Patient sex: M
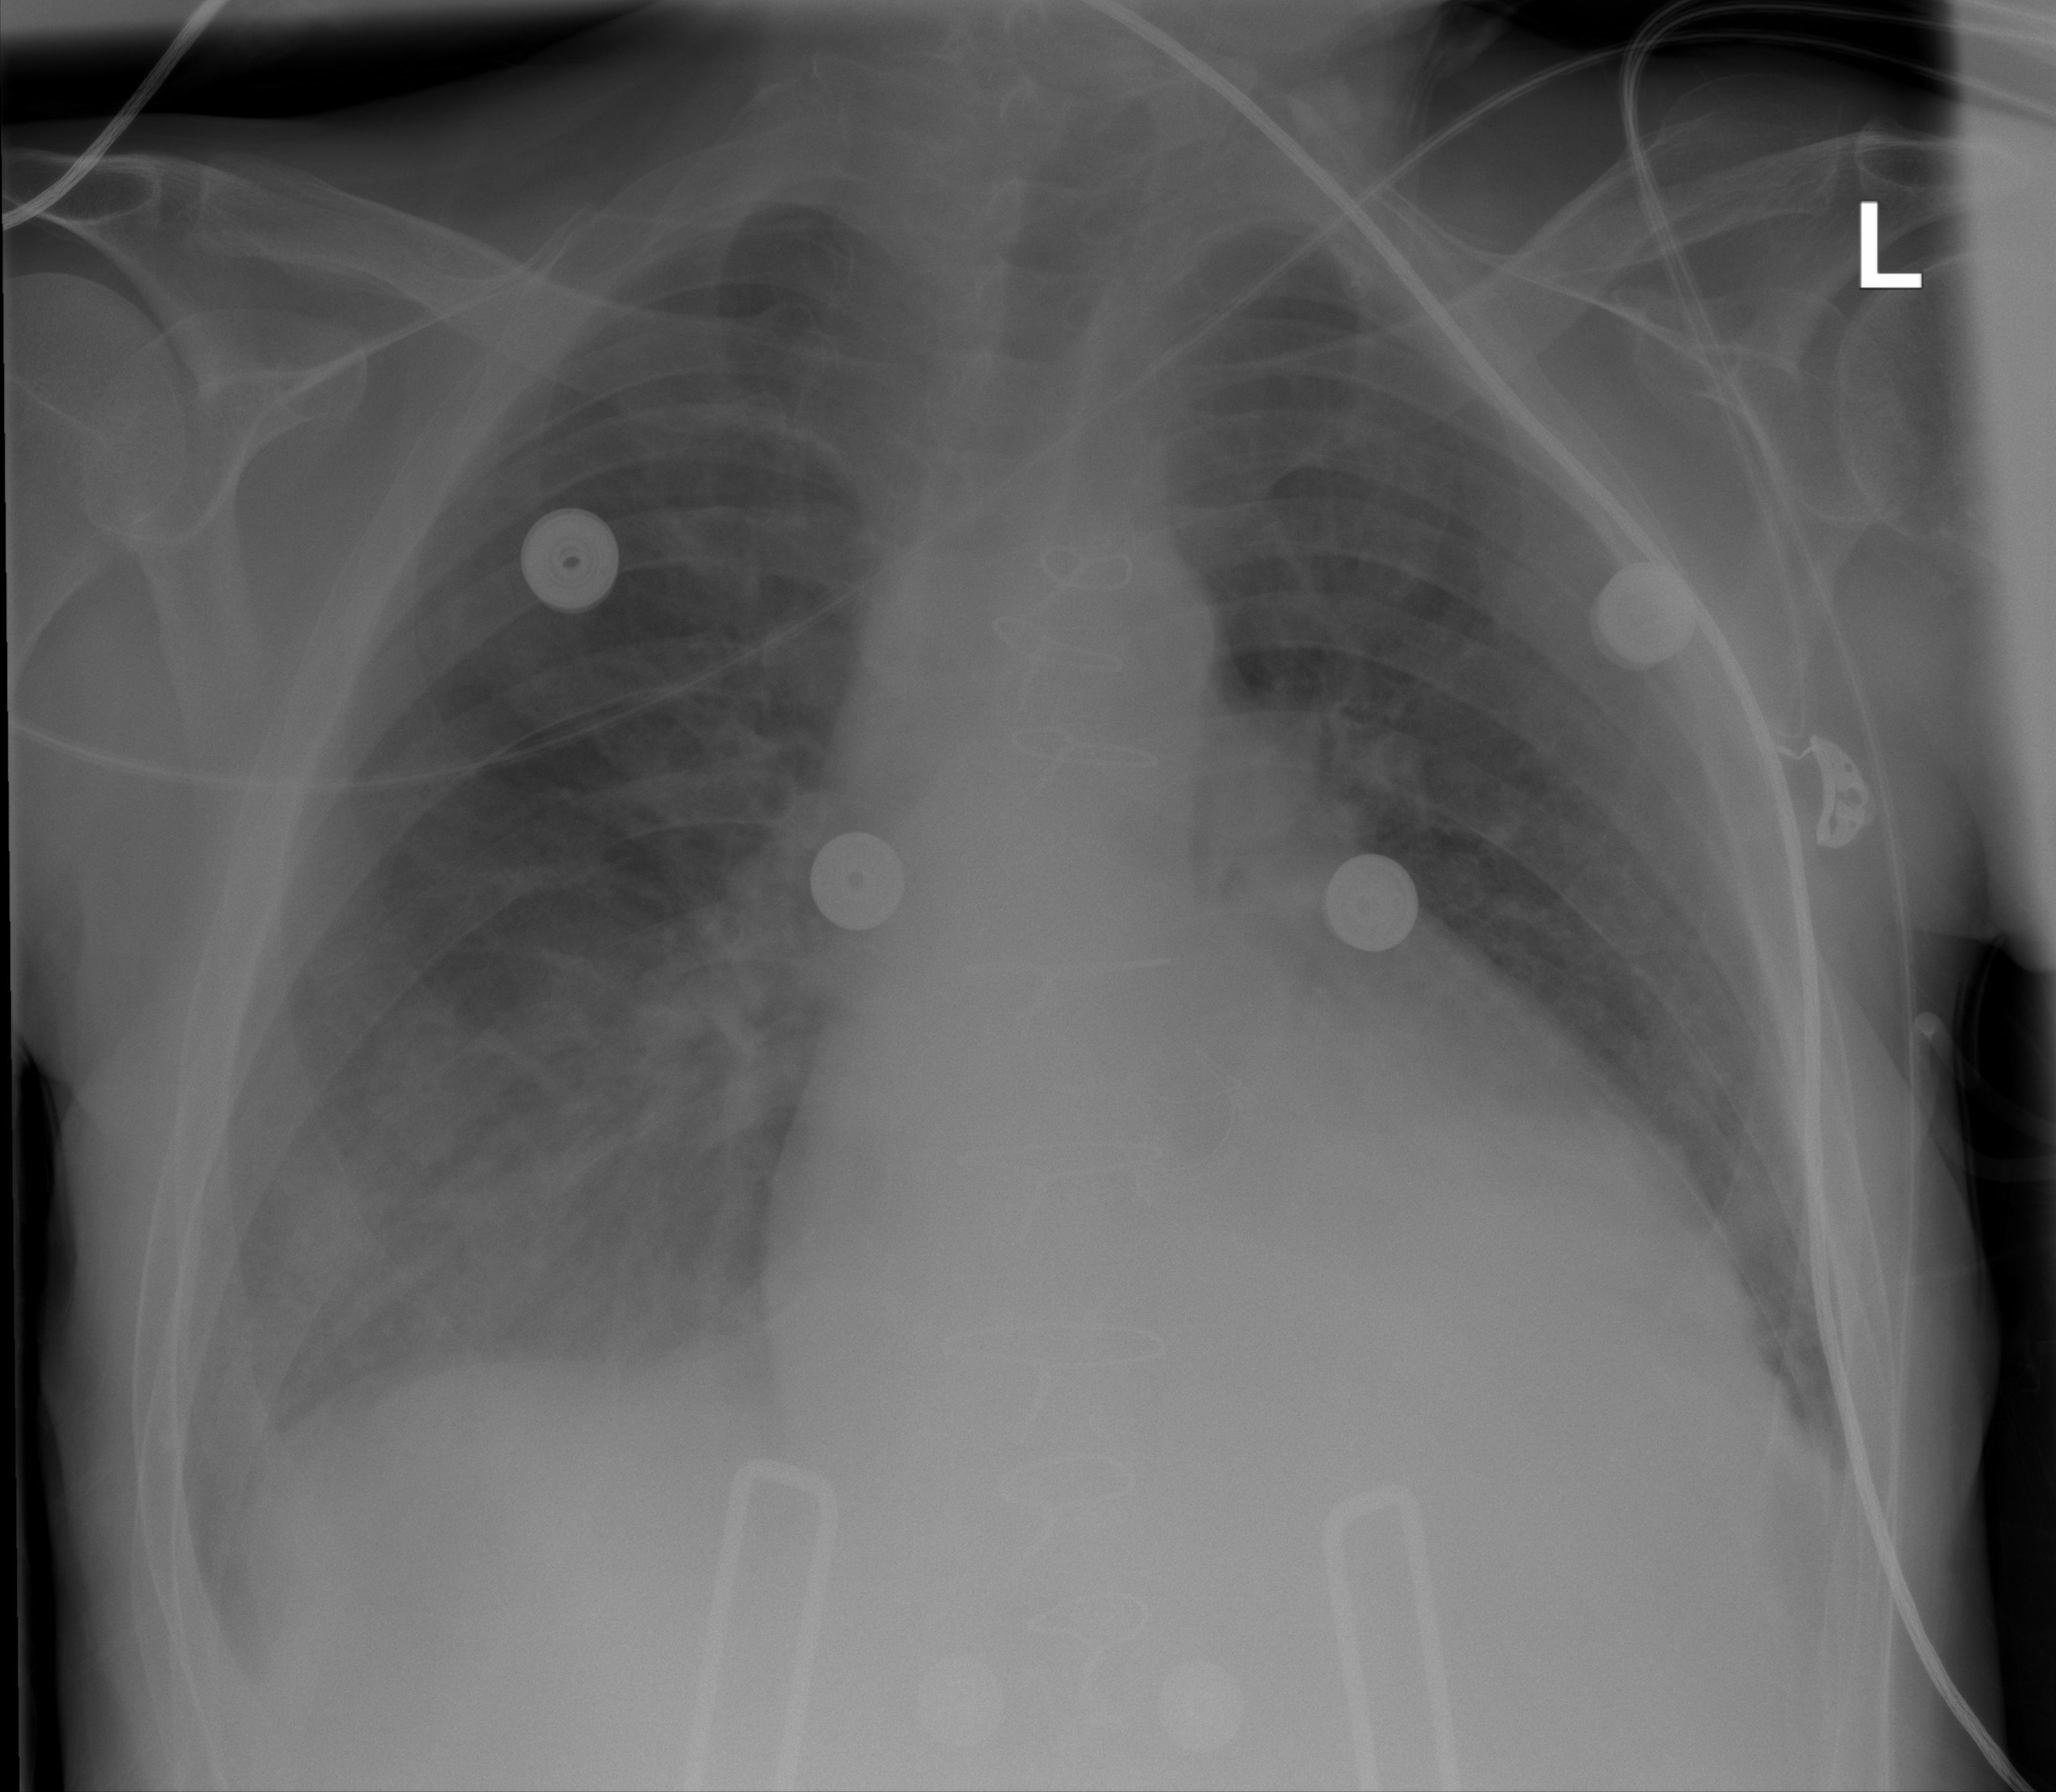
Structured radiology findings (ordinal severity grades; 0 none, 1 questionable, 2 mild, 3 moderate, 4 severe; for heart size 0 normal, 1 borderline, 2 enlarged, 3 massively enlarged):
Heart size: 2
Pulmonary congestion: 2
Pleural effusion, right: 2
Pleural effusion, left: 2
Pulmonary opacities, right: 2
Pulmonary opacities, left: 1
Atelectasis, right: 2
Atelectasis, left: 2